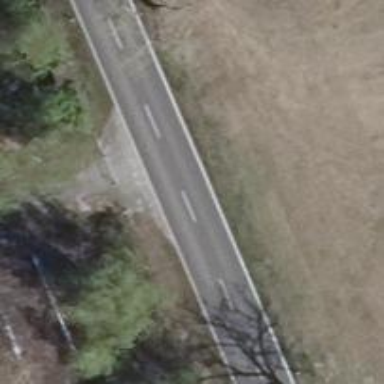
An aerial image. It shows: Secondary road with asphalt surface.